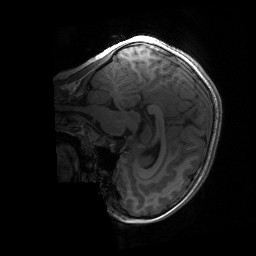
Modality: T1w
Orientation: sagittal
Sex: female
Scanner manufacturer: siemens
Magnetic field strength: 3 T
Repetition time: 1.9 s
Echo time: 0.00243 s